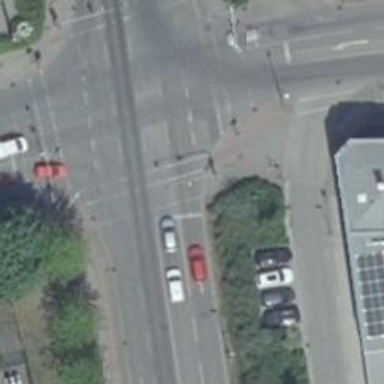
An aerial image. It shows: Road with traffic signals at the crossing.